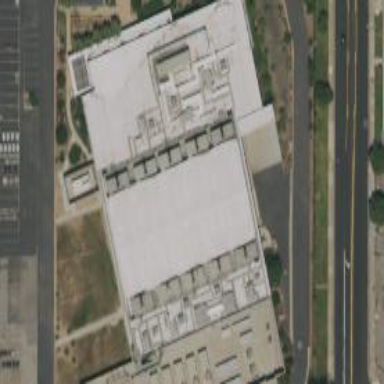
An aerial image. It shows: Warehouse.